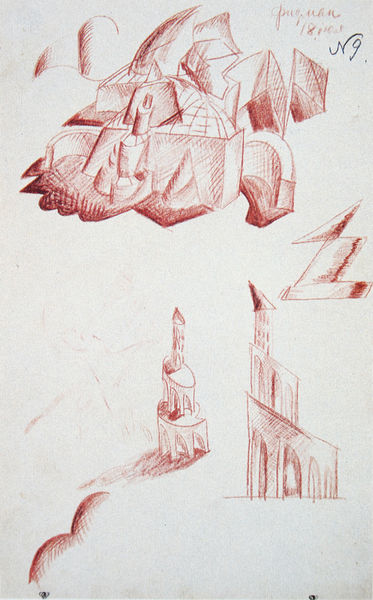
Titel: Architektonische Phantasie Nr.9
Künstler: Wladimir Fidman
Standort: Moskau
Institution: Tretjakow-Galerie
Schlagwörter: wolken, skizze, zeichnung, rot, wolke, wand, architektur, turm, fassade, studie, gebirge, mauer, grafik, graphik, galerie, burg, schraffur, titel, beschriftung, entwurf, stift, schloß, blitz, etagen, plan, nummerierung, laubengang, rötel, bau, nummer, babel, buntstift, rundturm, tatlin, nummer 9